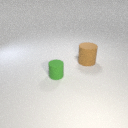
small green rubber cylinder in front of large brown rubber cylinder